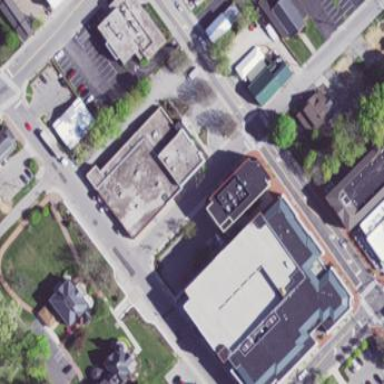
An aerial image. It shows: Retail building.